七年级 · 度量几何学
如图, 工人师傅用角尺画出工件边缘 $A B$ 的垂线 $a$ 和 $b, A$得到 $a / / b$. 理由是 ( )

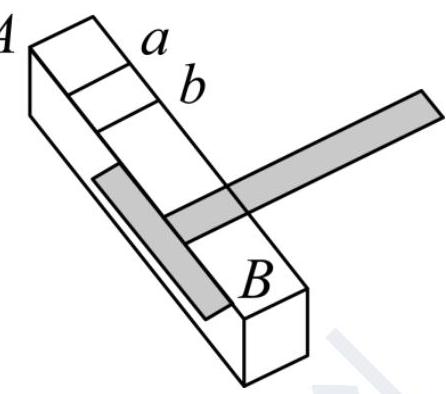
A. 连结直线外一点与直线上各点的所有线段中, 垂线段最短

B. 在同一平面内, 垂直于同一条直线的两条直线互

相平行

C. 在同一平面内, 过一点有一条而且仅有一条直线垂直于已知直线

D. 经过直线外一点, 有且只有一条直线与这条直线平行

答案: B
解析: 解【答案】 $B$

解: 由题意 $a \perp A B, b \perp A B$,

$\therefore a / / b$ (同一平面内, 垂直于同一条直线的两条直线平行),

故选: B.